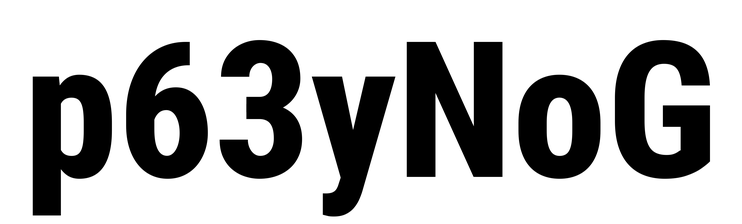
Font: Roboto_Condensed_ExtraBold